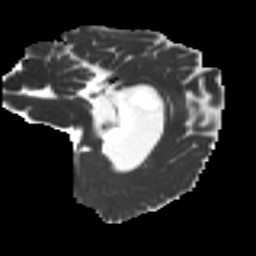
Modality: MD
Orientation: sagittal
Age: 23
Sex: female
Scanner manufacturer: ge
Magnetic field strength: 3 T
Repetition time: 7.8 s
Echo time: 0.0612 s